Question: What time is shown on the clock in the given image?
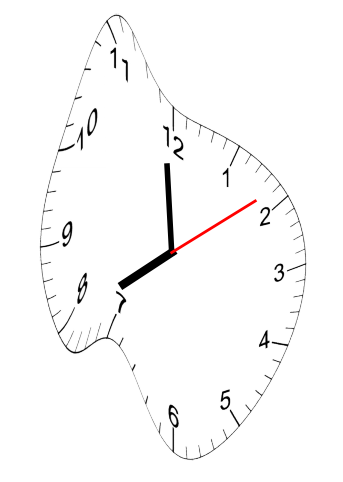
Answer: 07:59:09